Interaction volume radius: 5 \u00c5
Interaction volume height: 25 \u00c5
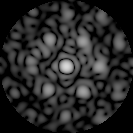
Disorder parameter: 0.4735